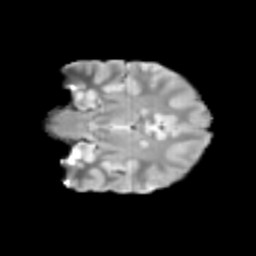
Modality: T2w
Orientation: coronal
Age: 11
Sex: female
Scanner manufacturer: siemens
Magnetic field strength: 3 T
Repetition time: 3.8 s
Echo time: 0.07 s